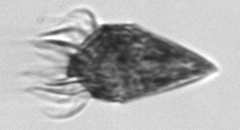
Label: Strombidium_wulffi